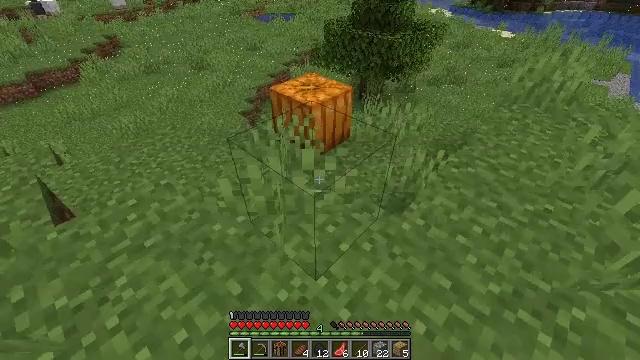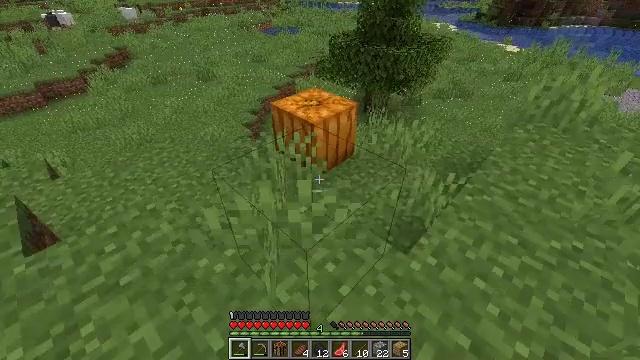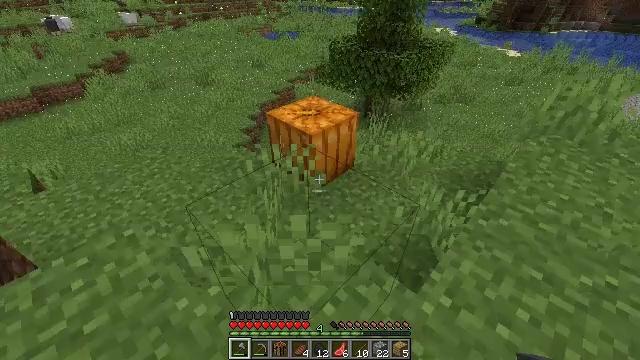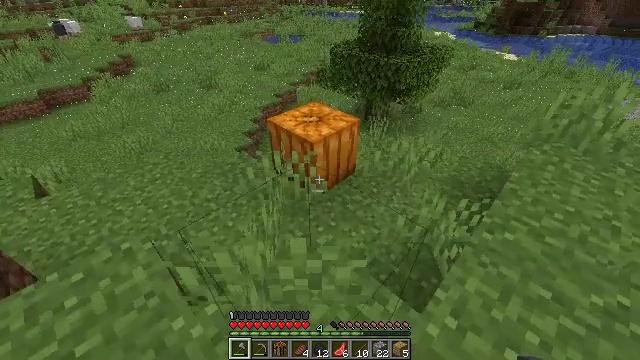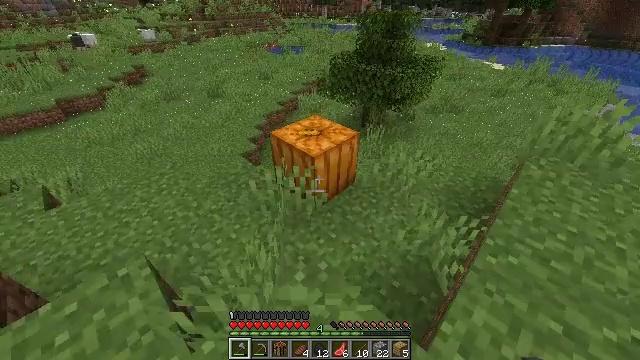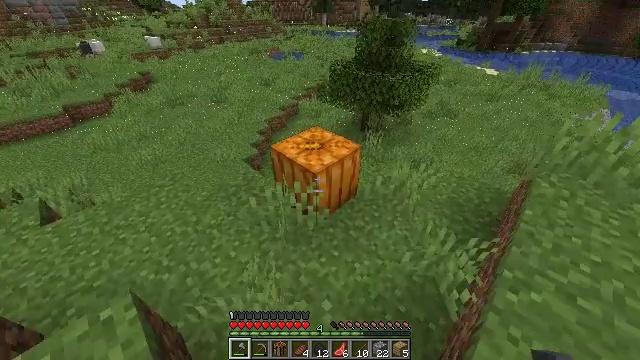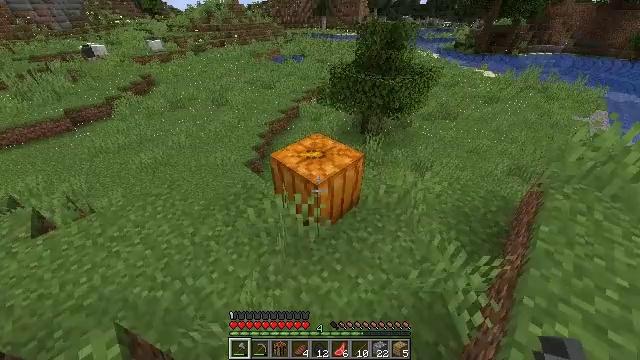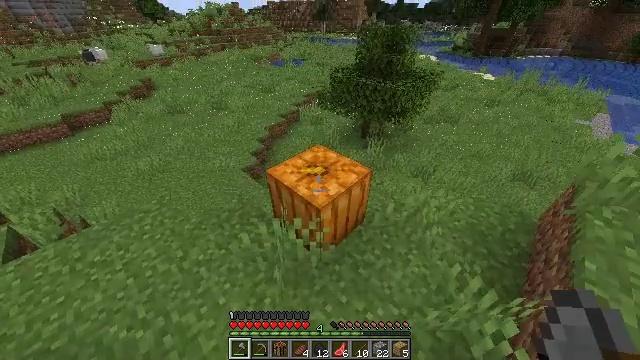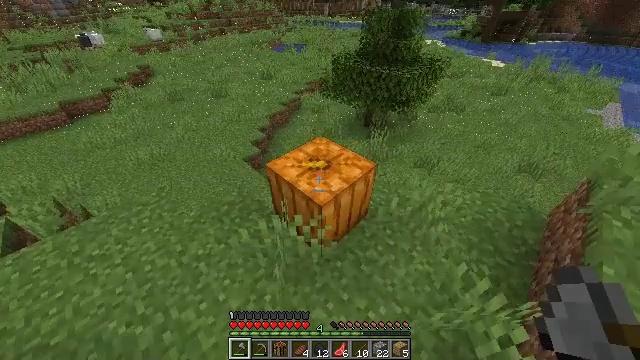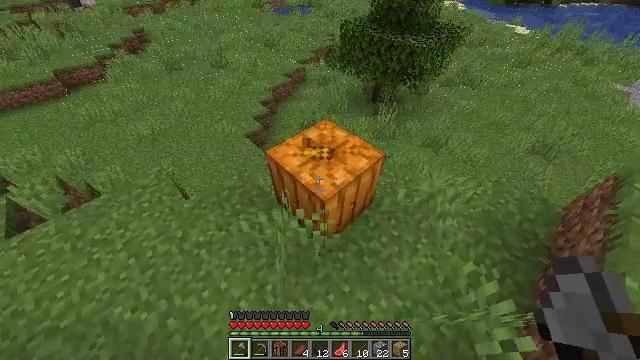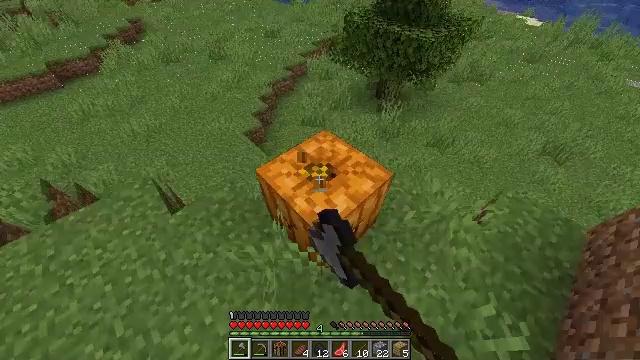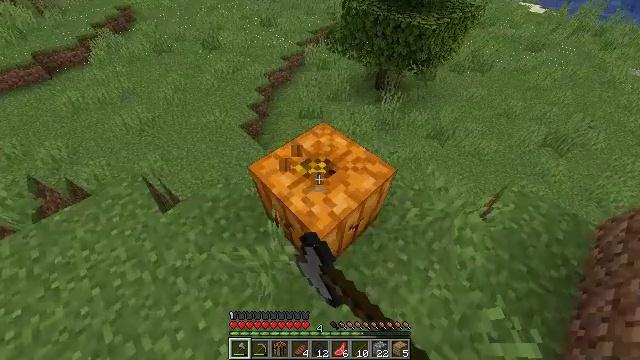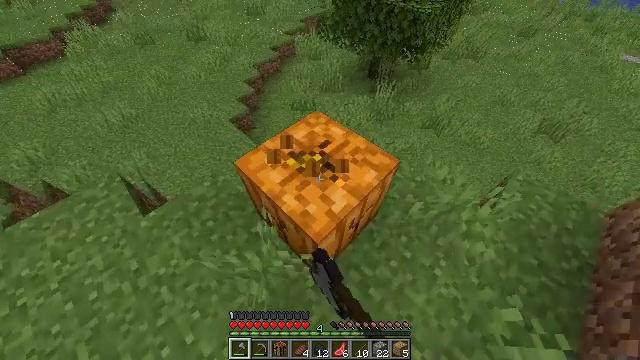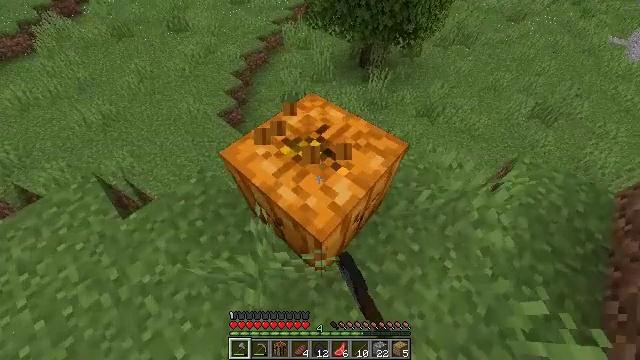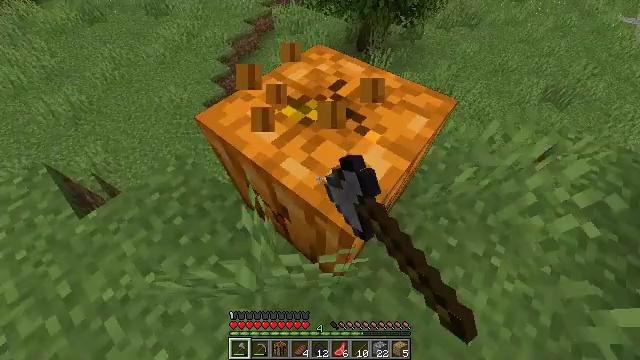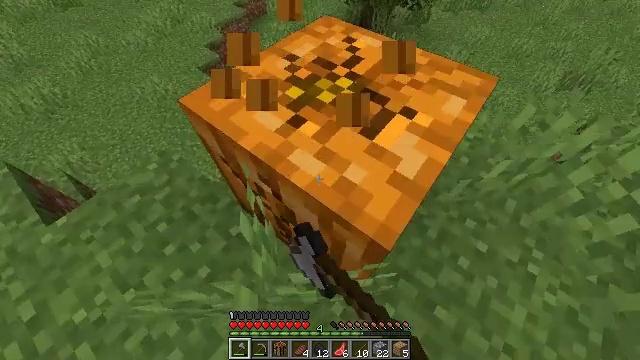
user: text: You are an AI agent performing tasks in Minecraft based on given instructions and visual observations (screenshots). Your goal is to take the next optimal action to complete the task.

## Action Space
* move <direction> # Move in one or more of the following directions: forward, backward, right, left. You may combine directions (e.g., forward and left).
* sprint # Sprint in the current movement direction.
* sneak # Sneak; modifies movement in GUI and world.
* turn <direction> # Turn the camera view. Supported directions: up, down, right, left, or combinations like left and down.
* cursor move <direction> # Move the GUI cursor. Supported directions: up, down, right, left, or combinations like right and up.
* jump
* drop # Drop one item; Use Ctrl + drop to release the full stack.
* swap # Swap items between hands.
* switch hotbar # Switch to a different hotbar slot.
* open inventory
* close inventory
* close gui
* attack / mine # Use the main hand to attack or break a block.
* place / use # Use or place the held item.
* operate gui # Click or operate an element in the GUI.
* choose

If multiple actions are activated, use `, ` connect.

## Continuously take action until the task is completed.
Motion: motion action
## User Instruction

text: Attack the pumpkin to gather it.
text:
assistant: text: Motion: move forward, turn left and up
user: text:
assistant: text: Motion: move forward, sprint
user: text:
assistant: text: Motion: move forward, sprint
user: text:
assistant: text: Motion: move forward, sprint
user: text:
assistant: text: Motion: move forward, sprint
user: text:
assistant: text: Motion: move forward, sprint
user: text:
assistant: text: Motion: move forward, sprint
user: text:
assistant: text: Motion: move forward, sprint, turn down
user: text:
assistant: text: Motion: move forward, sprint, turn left and down, attack / mine
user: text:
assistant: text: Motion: move forward, sprint, turn down, attack / mine
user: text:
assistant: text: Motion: move forward, turn down, attack / mine
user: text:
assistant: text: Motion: move forward, turn right and down, attack / mine
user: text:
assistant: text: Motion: turn right and down, attack / mine
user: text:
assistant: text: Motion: turn right, attack / mine
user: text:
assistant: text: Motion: attack / mine
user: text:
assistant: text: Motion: attack / mine
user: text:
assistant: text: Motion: attack / mine
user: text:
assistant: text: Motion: attack / mine
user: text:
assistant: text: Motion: attack / mine
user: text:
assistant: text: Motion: turn right, attack / mine
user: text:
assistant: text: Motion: turn right, attack / mine
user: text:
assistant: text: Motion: turn right, attack / mine
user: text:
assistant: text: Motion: turn right, attack / mine
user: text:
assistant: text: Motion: attack / mine